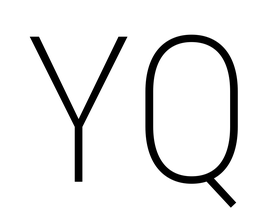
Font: Roboto_Condensed_ExtraLight